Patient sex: F
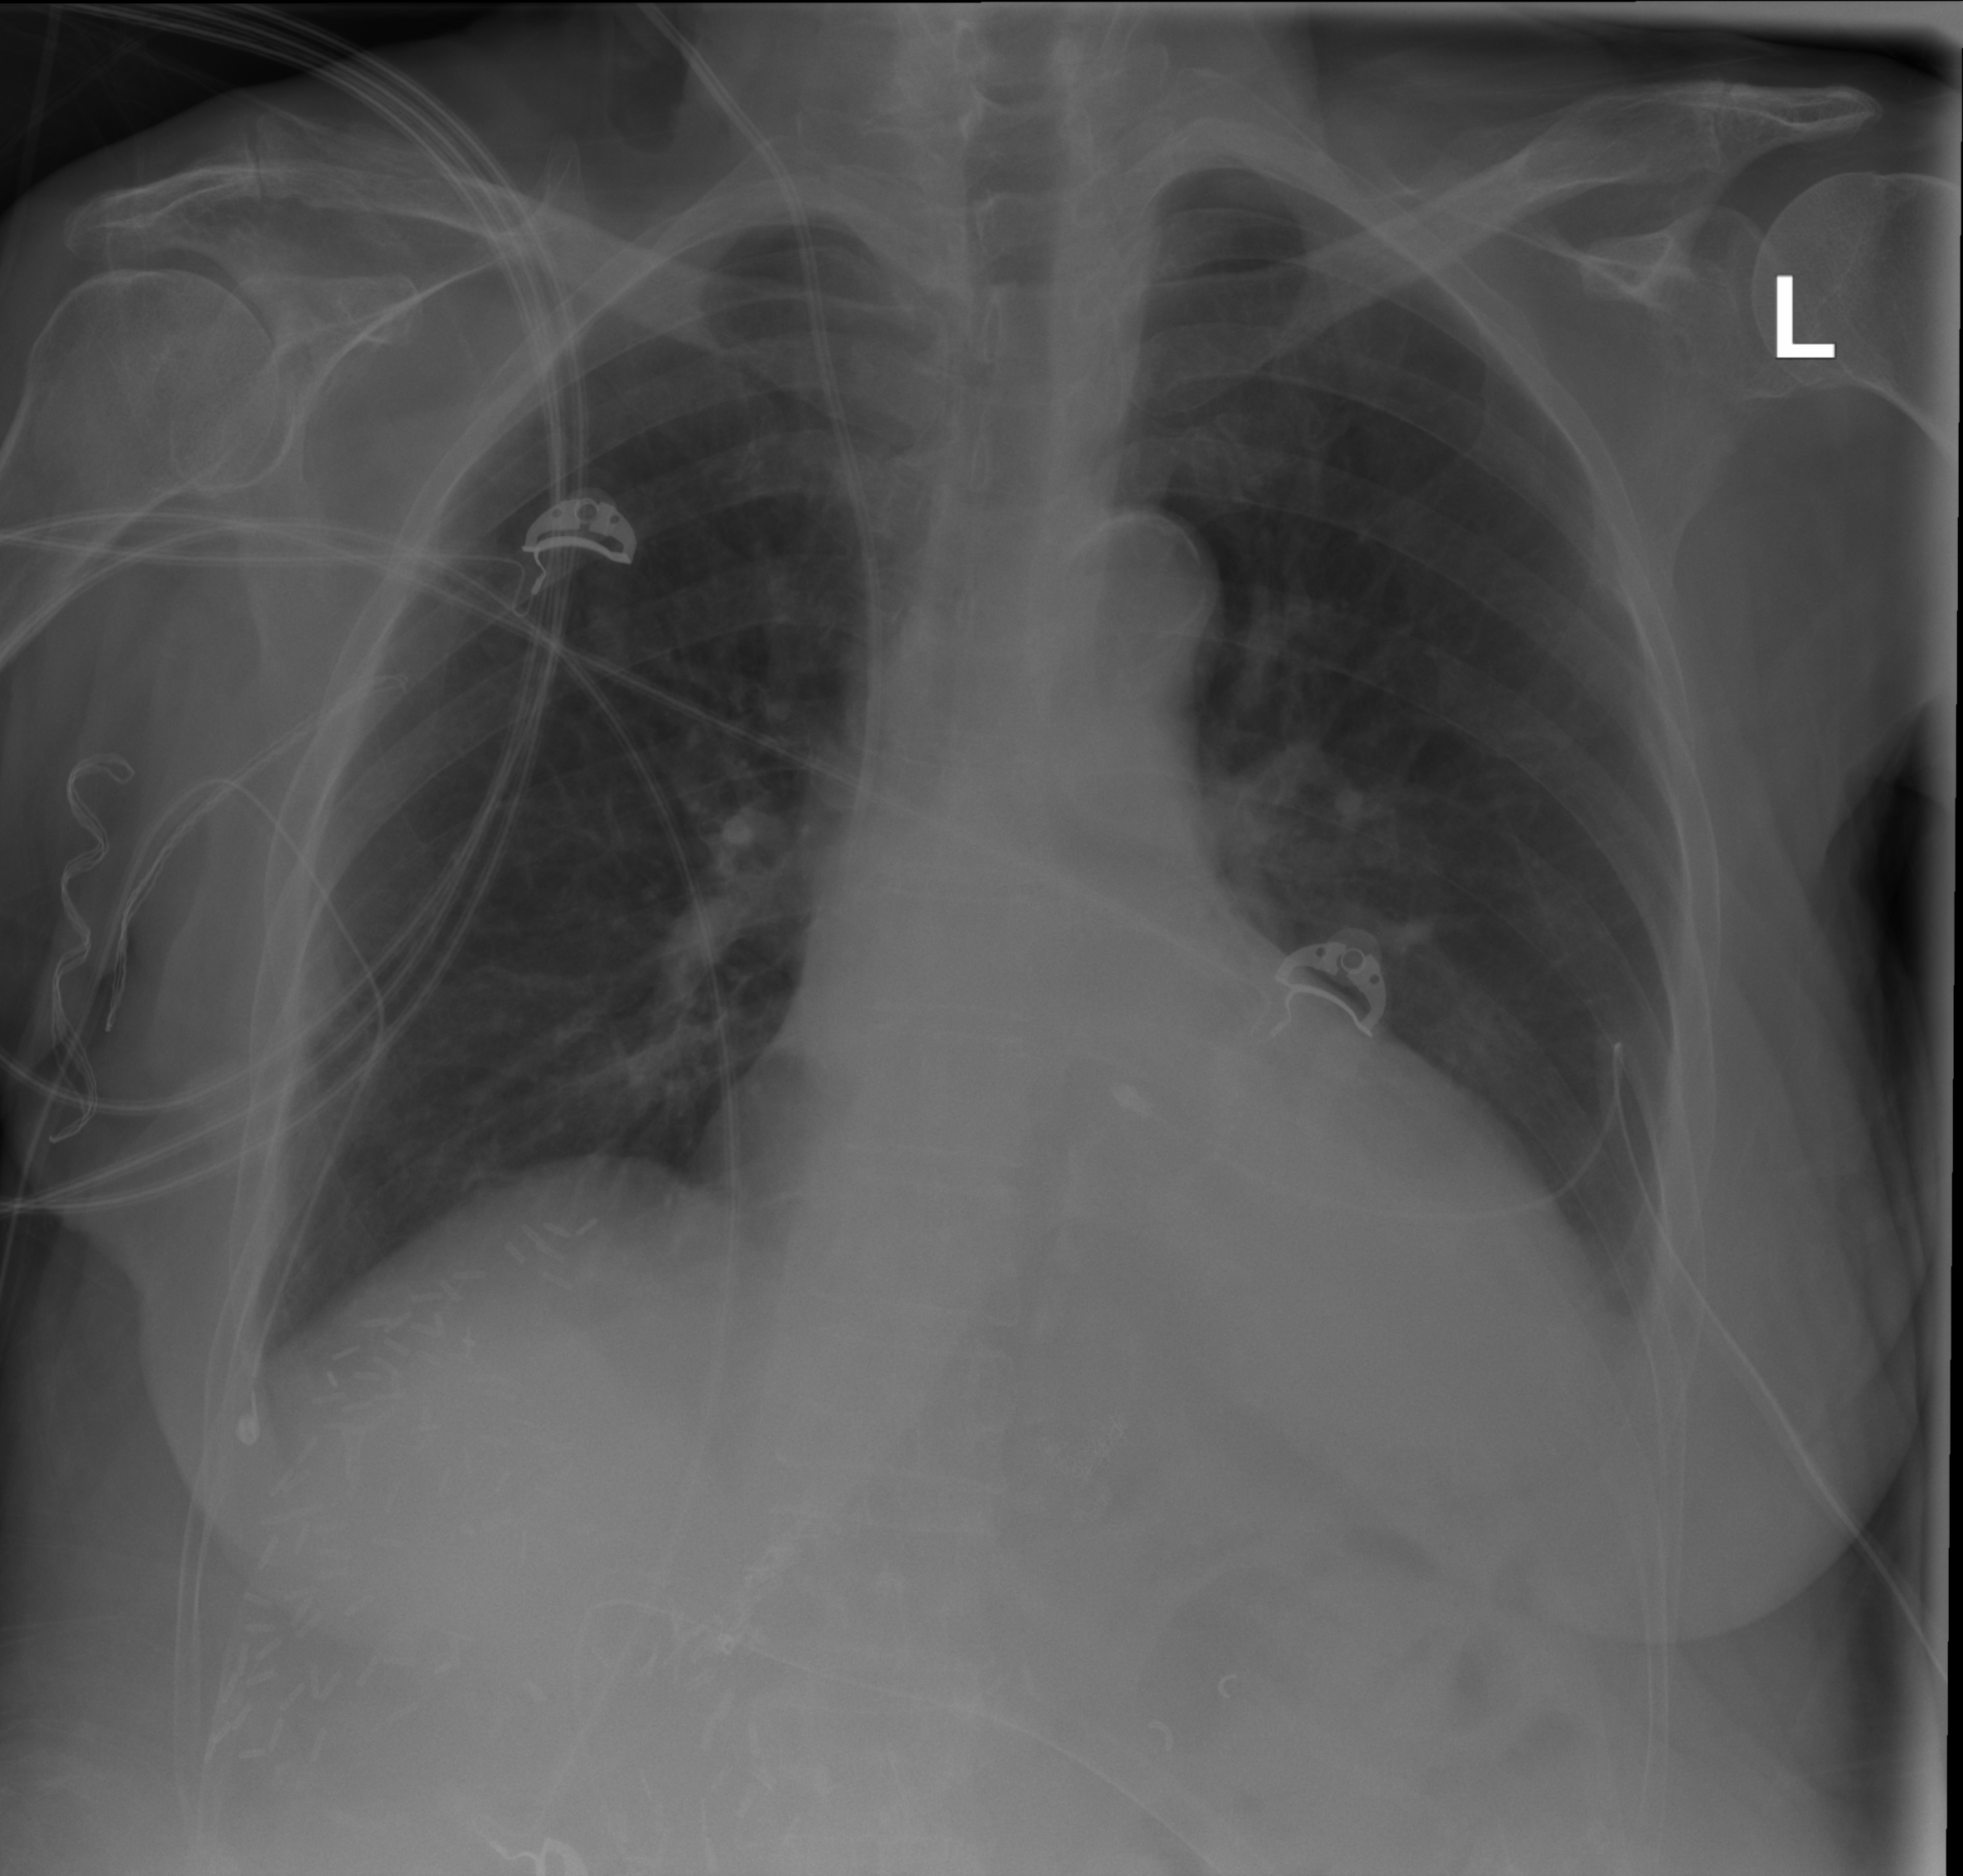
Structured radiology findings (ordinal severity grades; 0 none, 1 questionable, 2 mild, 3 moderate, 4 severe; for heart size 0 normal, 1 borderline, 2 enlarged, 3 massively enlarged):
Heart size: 2
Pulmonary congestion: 0
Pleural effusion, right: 0
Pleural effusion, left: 2
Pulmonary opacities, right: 0
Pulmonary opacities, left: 0
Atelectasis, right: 0
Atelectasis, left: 2